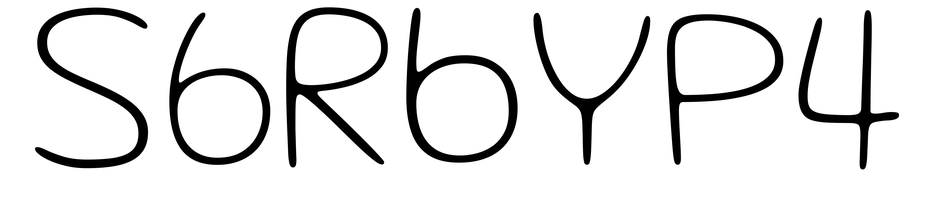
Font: Gluten_Thin